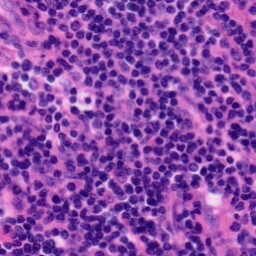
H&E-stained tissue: Tonsil